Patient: sex M, age 30
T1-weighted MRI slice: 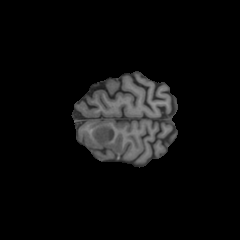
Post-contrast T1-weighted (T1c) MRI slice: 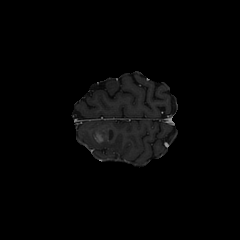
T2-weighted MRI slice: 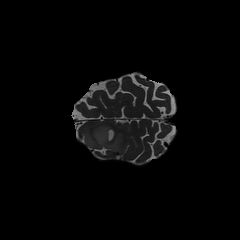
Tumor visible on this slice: yes
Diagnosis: Astrocytoma, IDH-mutant
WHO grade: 4